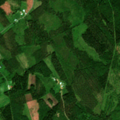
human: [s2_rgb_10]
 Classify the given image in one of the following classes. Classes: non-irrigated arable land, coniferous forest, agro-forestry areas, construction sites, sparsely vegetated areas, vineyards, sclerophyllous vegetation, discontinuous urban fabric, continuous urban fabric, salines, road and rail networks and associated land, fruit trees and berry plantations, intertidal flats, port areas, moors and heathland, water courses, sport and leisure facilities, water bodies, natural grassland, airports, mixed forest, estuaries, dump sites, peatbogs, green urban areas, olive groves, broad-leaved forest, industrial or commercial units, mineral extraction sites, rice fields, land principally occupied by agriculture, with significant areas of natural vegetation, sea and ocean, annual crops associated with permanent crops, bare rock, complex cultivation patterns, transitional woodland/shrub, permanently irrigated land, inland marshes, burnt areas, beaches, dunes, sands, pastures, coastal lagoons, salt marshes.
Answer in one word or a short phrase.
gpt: land principally occupied by agriculture, with significant areas of natural vegetation, mixed forest